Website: walmart
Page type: billing-address
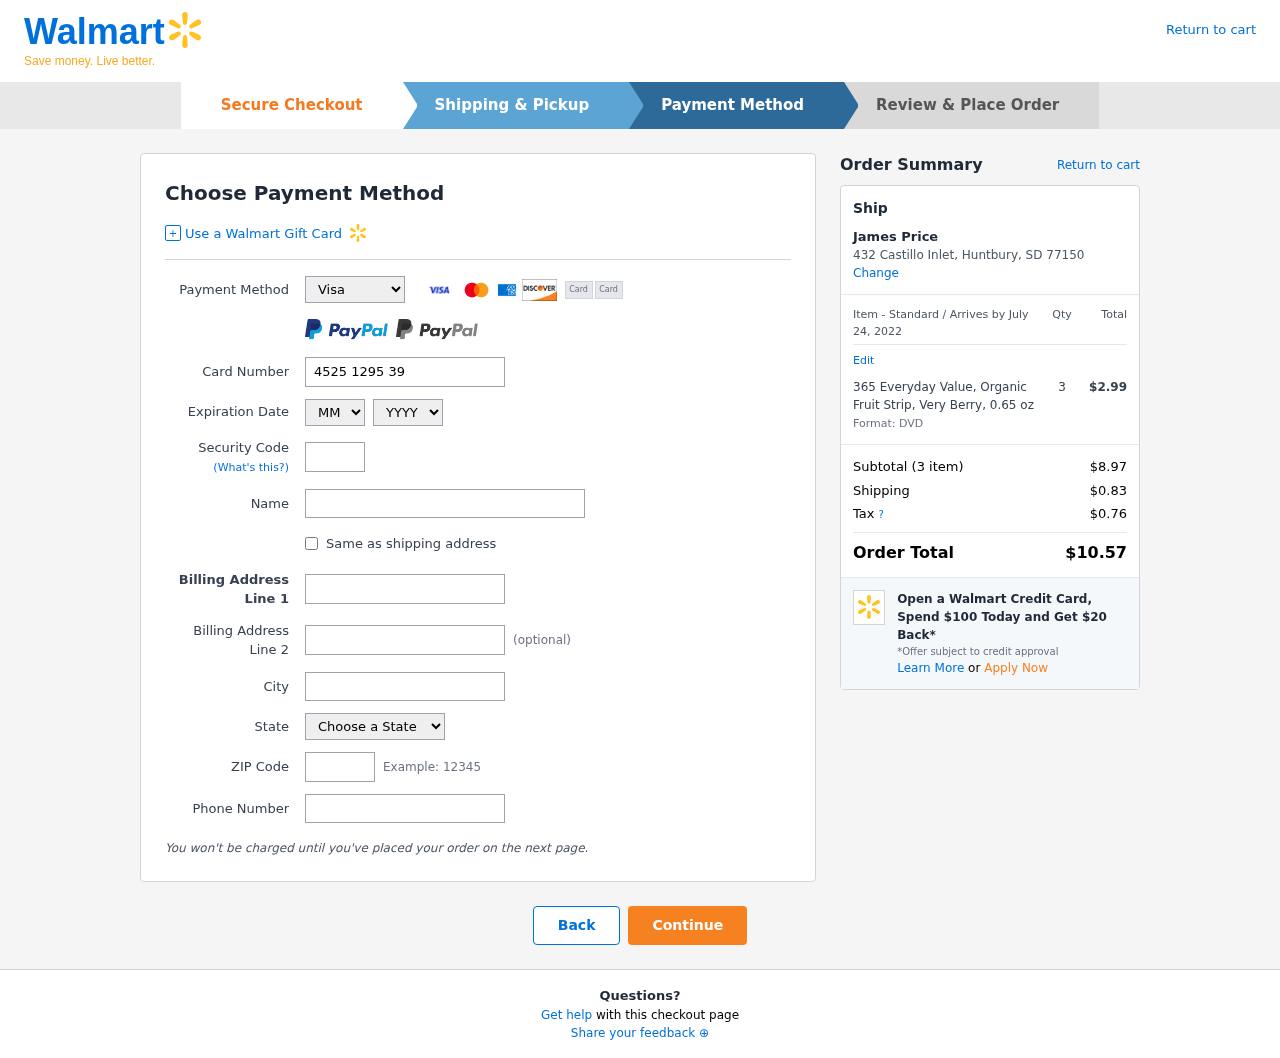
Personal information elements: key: PII_CARD_CVV
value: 446
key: PII_CARD_EXPIRY_MONTH
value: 12
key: PII_CARD_EXPIRY_YEAR
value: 30
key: PII_CARD_NUMBER
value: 4525 1295 3984 8395
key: PII_CARD_TYPE
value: Visa
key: PII_CITY
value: Huntbury
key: PII_CITY_STATE_ZIP
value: Huntbury, SD 77150
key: PII_FULLNAME
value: James Price
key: PII_PHONE
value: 3378205837
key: PII_POSTCODE
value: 77150
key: PII_STATE
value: South Dakota
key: PII_STREET
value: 432 Castillo Inlet
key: PII_FULLNAME2
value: James Price
Product elements: key: PRODUCT1_NAME
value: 365 Everyday Value, Organic Fruit Strip, Very Berry, 0.65 oz
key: PRODUCT1_PRICE
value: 2.99
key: PRODUCT1_QUANTITY
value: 3
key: PRODUCT1_DESC
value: Format: DVD
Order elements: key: ORDER_DELIVERY_DATE
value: July 24, 2022
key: ORDER_NUM_ITEMS
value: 3
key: ORDER_SUBTOTAL
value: $8.97
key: ORDER_SHIPPING_COST
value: $0.83
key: ORDER_TAX
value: $0.76
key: ORDER_TOTAL
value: $10.57